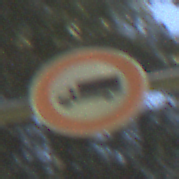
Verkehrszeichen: VerbotFuerKraftfahrzeugeUeberDreiKommaFuenfTonnen
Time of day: MorningAfternoon
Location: Outdoor (Nature)
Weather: Clear
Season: NotSpecified
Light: Natural